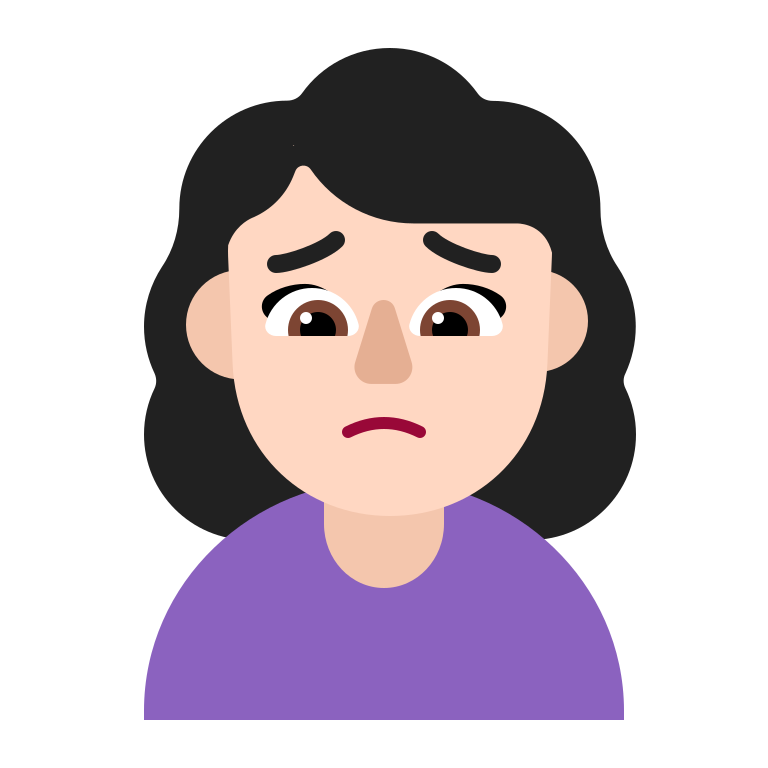
woman frowning flat light